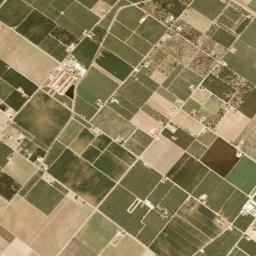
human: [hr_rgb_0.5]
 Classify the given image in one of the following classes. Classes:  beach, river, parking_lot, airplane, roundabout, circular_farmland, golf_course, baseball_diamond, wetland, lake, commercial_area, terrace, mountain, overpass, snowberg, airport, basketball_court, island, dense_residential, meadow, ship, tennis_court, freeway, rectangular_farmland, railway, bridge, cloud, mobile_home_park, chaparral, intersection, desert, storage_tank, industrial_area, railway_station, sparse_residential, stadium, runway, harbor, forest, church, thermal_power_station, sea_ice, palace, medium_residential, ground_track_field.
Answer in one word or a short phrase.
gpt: rectangular_farmland